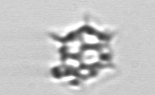
Label: Dictyocha